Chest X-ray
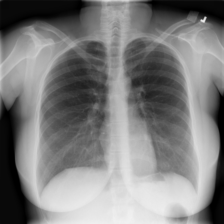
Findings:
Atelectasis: negative
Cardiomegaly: negative
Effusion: negative
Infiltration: negative
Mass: negative
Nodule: negative
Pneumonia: negative
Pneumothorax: negative
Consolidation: negative
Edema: negative
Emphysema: negative
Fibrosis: negative
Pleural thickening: negative
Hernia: negative